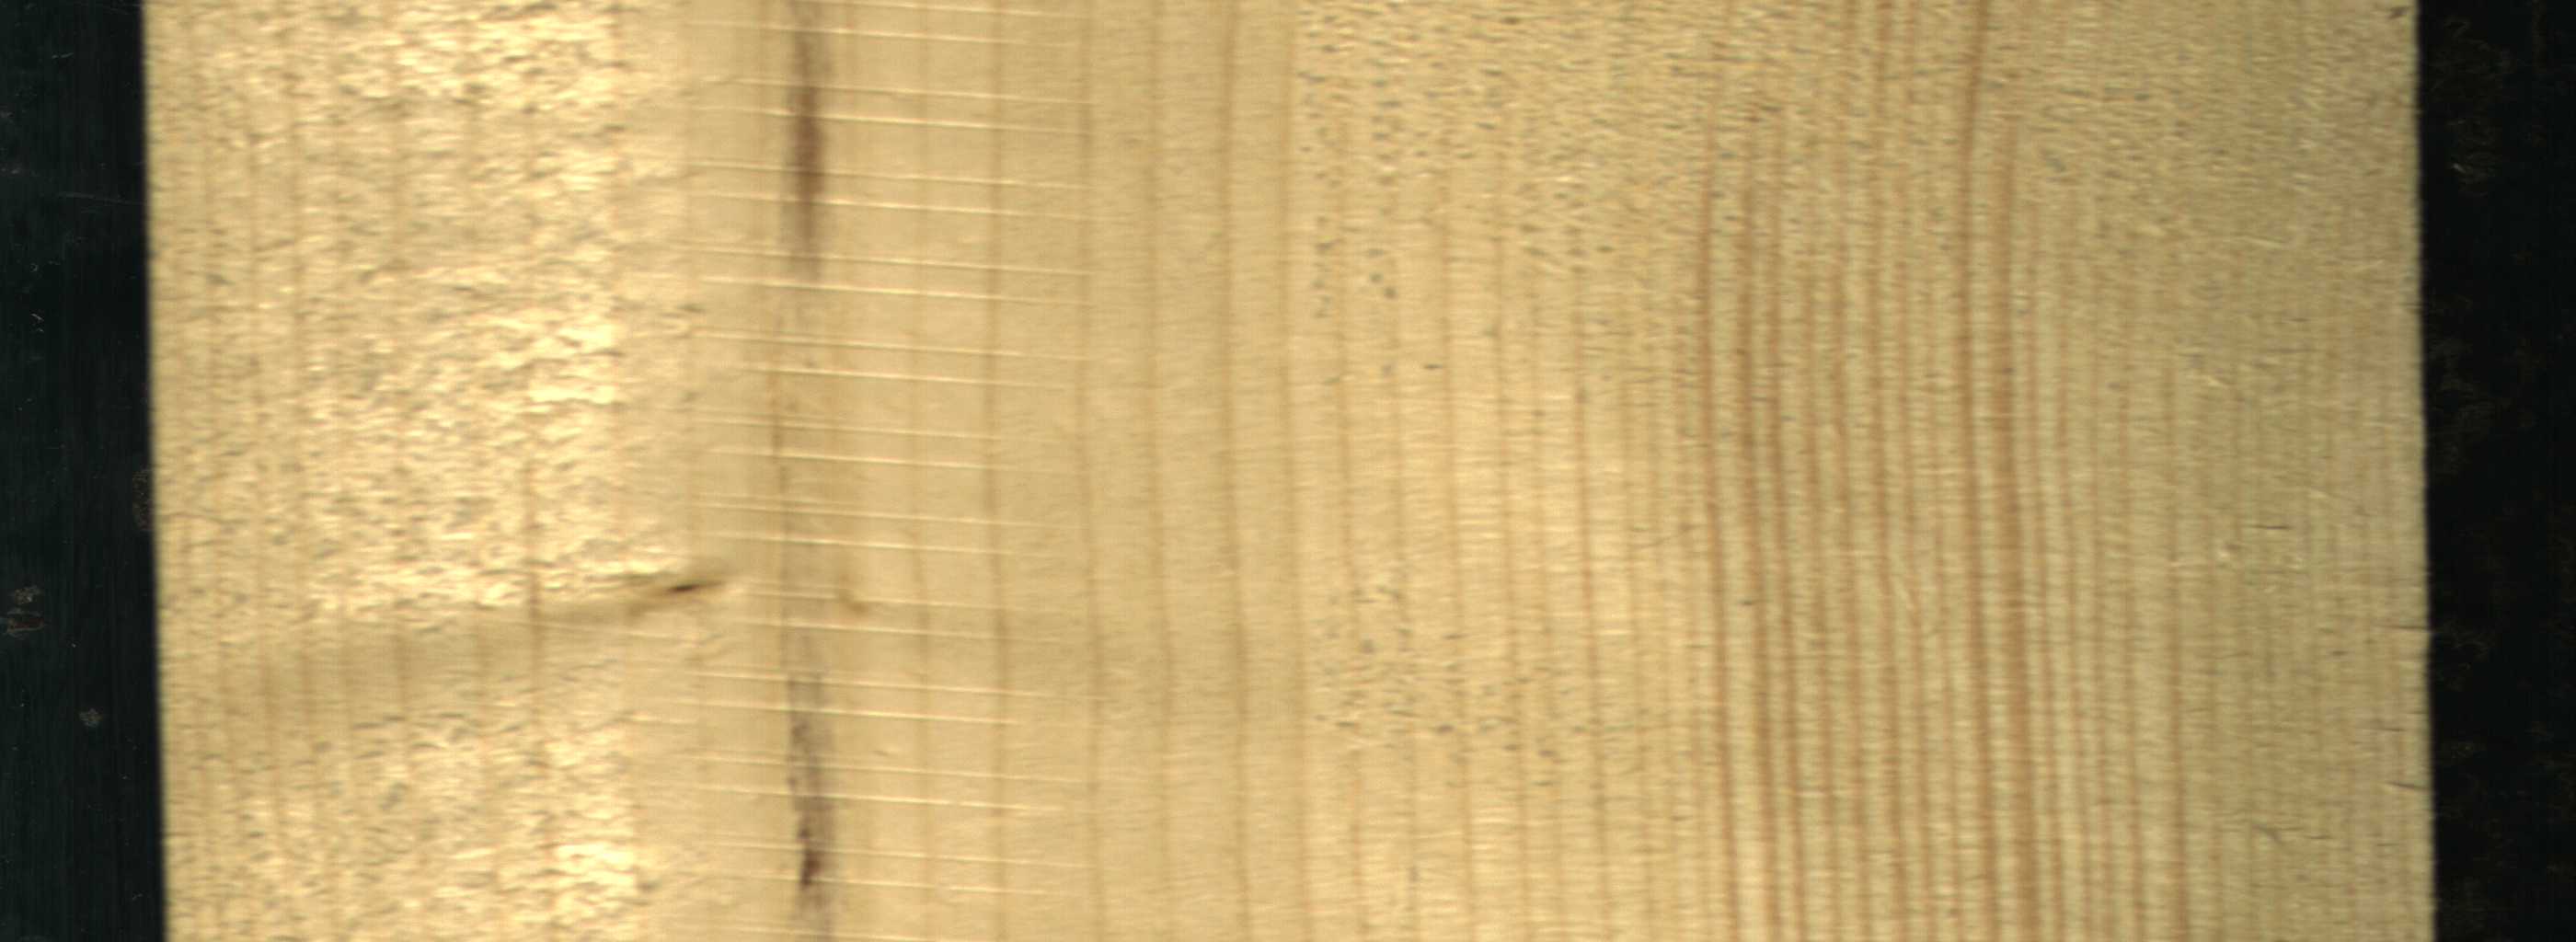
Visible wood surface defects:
Marrow